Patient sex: F
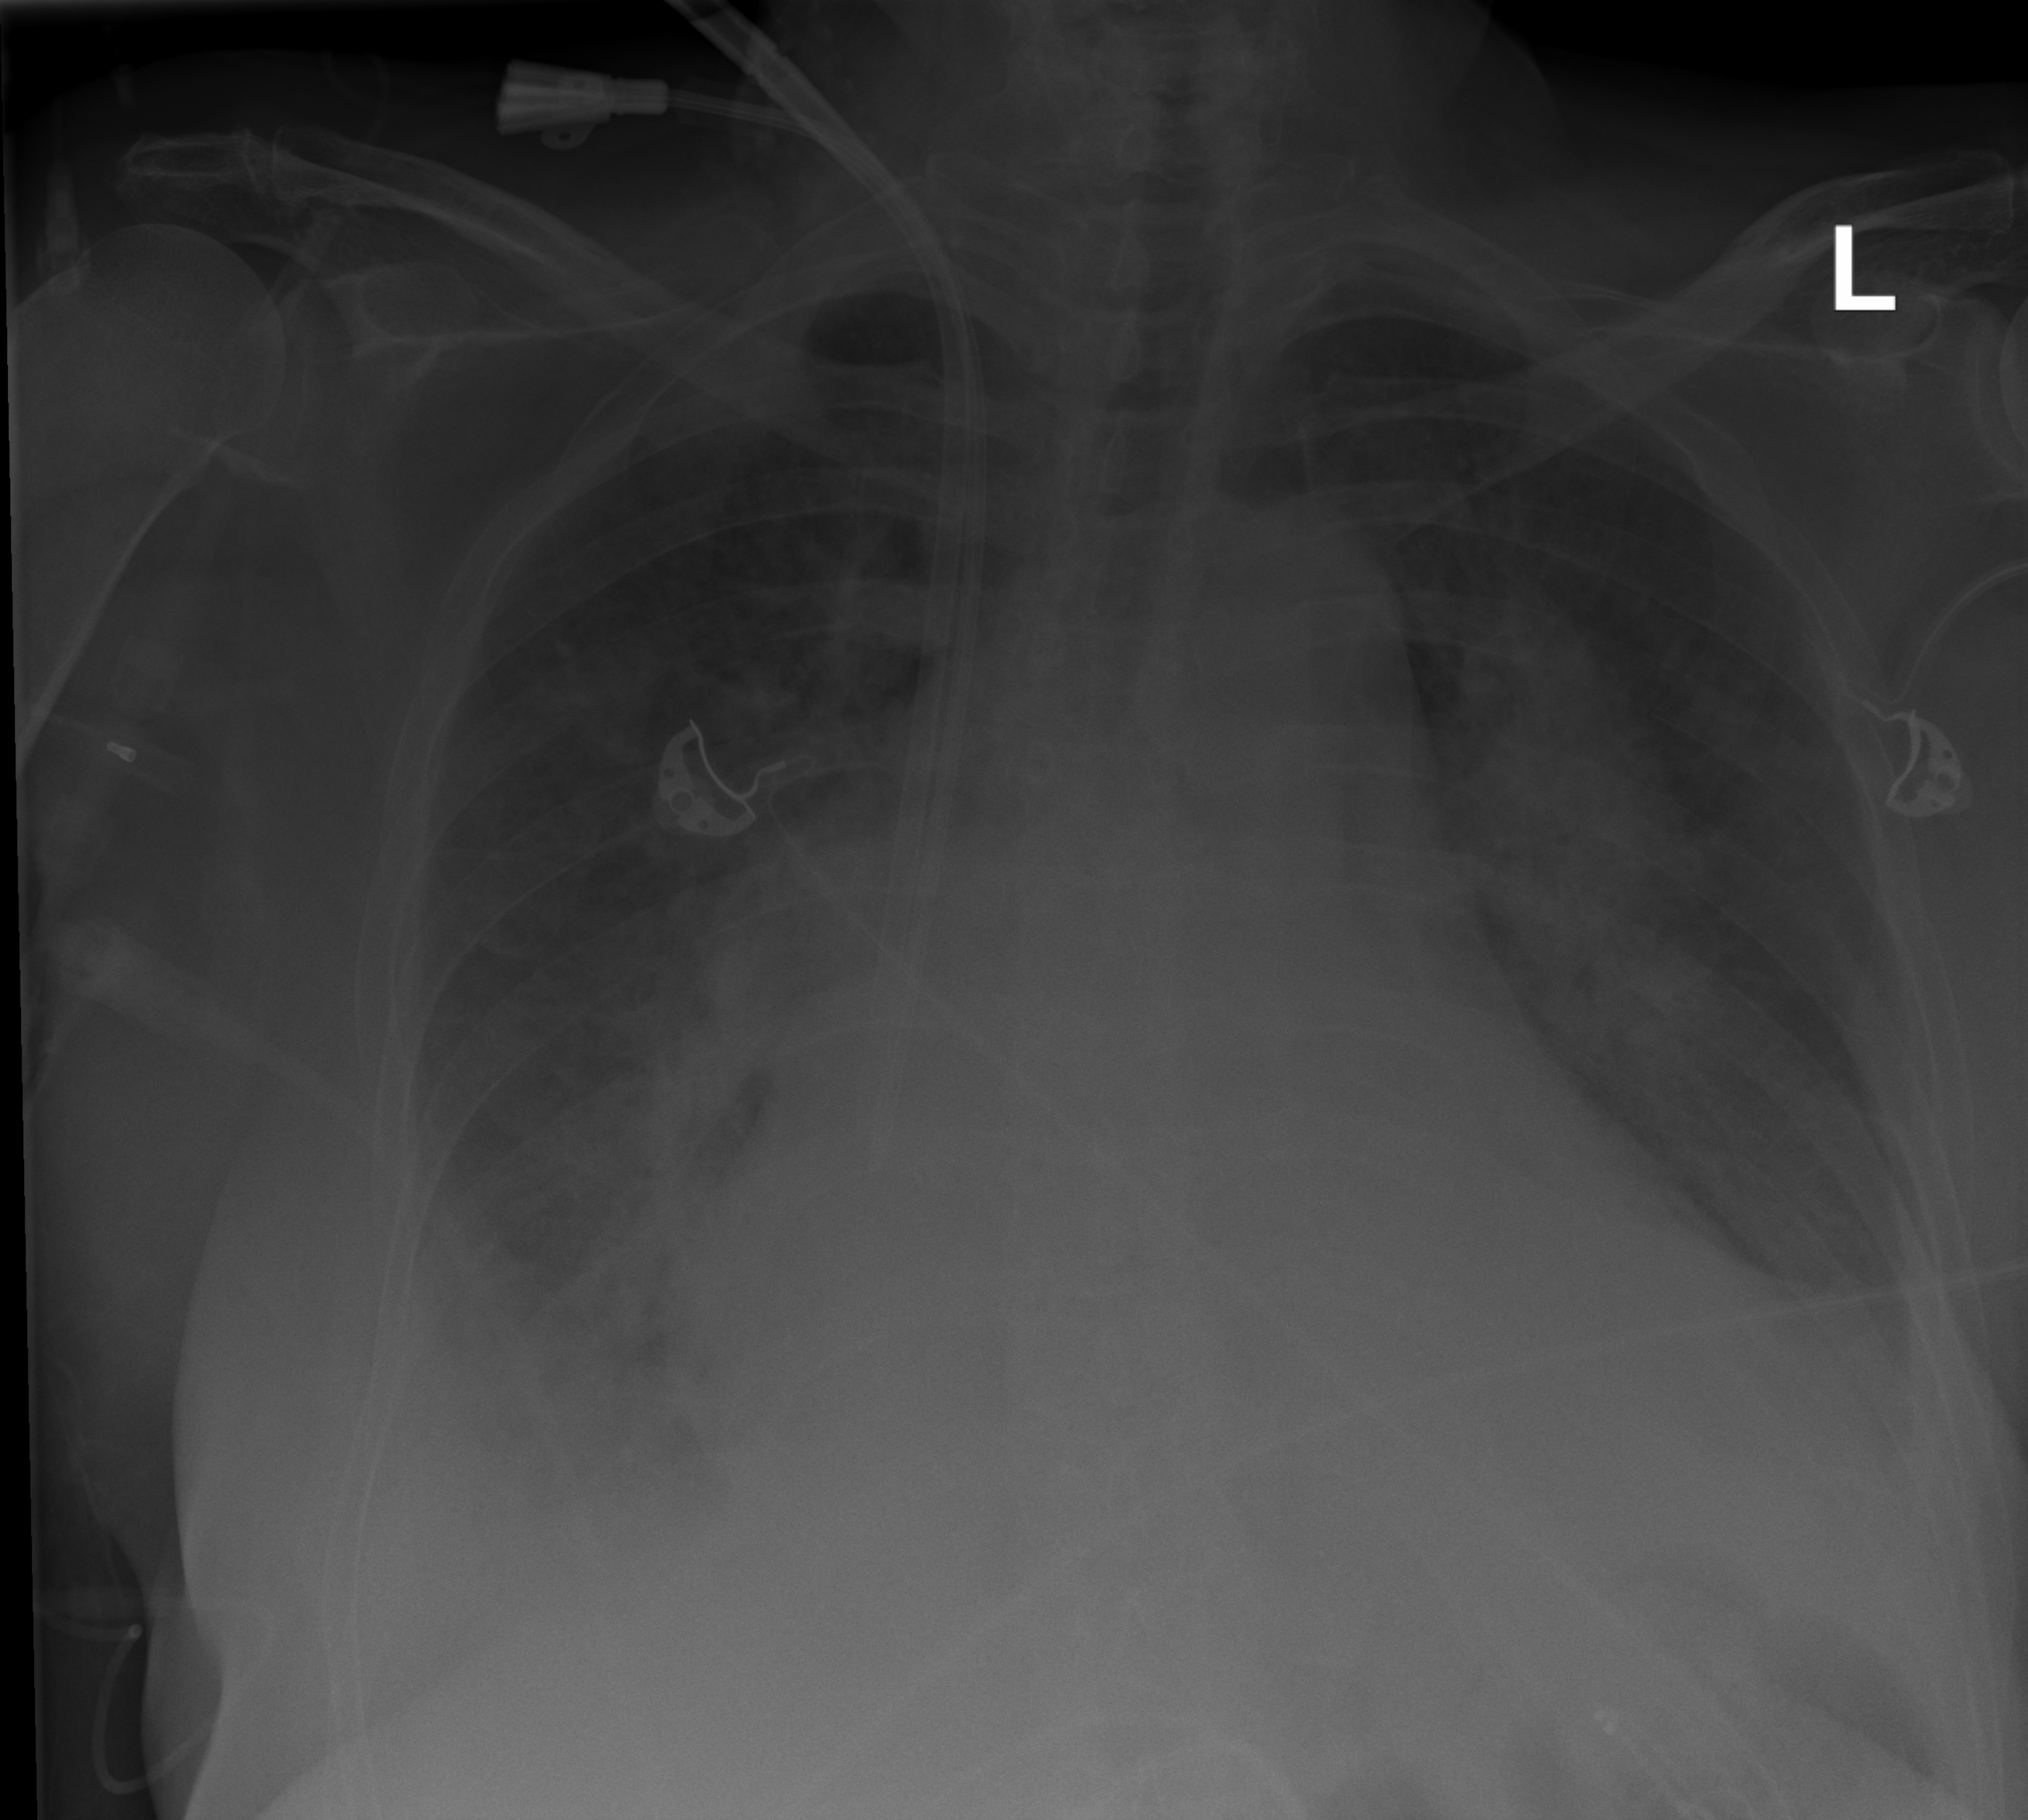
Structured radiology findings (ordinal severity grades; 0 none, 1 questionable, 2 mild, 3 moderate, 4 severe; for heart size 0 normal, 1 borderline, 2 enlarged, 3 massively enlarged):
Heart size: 3
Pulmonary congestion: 3
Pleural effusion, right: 2
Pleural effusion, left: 2
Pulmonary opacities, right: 2
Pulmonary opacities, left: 2
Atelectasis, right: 2
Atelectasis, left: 2